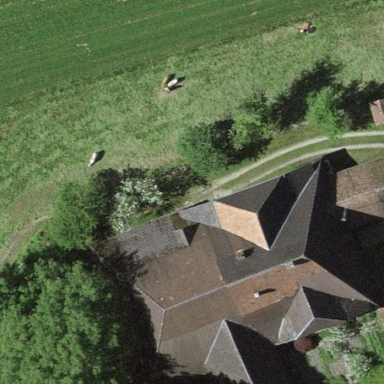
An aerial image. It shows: Farm building.